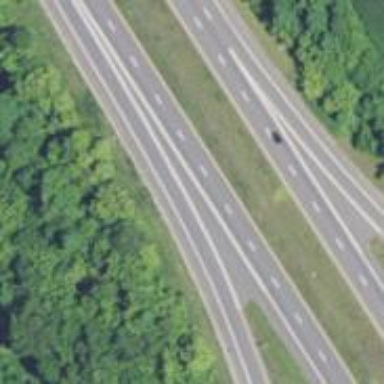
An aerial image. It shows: Motorway.